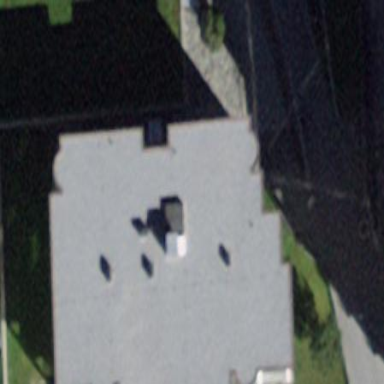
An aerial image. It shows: Flat-roofed building.